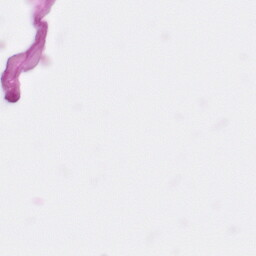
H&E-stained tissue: Pancreatic